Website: apple
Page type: order-returns
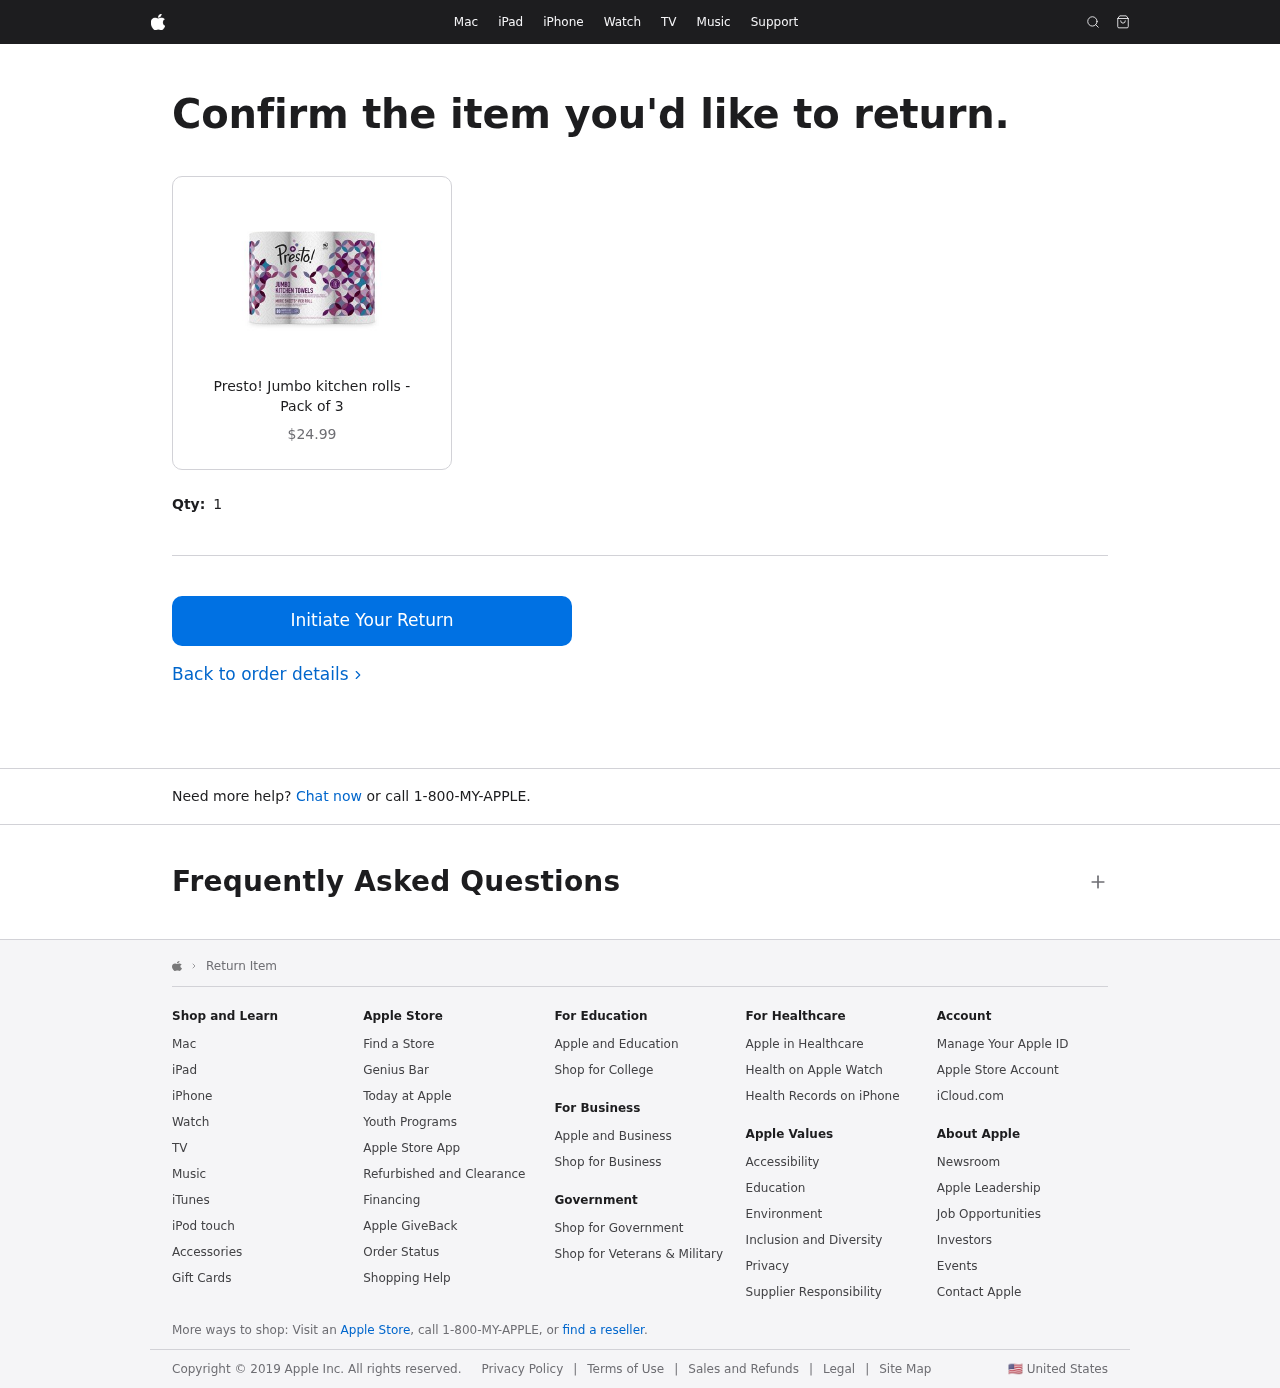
Product elements: key: PRODUCT1_NAME
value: Presto! Jumbo kitchen rolls - Pack of 3
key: PRODUCT1_PRICE
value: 24.99
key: PRODUCT1_QUANTITY
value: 1